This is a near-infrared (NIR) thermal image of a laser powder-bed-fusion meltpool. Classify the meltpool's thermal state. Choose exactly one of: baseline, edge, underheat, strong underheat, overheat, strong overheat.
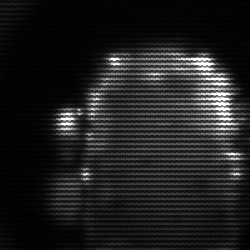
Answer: baseline